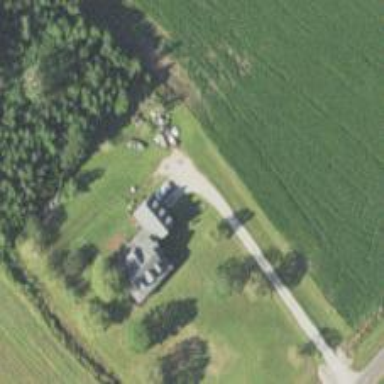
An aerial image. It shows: Driveway.